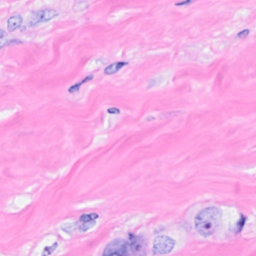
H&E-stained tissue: Breast